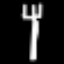
Label: fork